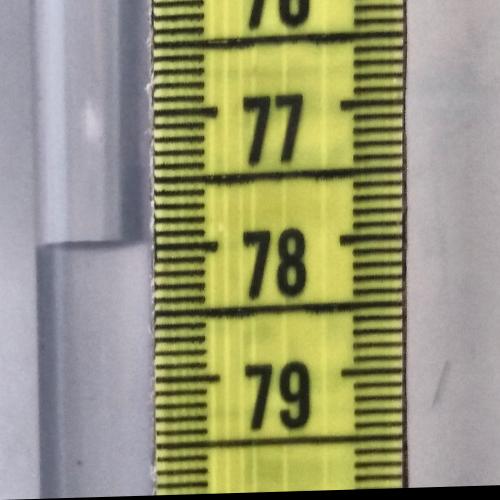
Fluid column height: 77.9 cm